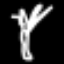
Label: fork